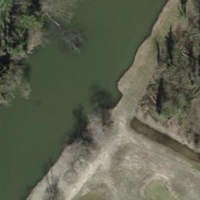
EUNIS habitat code: 14
Species observed at this site:
Tachybaptus ruficollis
Certhia brachydactyla
Corvus corone
Podiceps cristatus
Fulica atra
Anas crecca
Buteo buteo
Gallinago gallinago
Sylvia atricapilla
Phylloscopus collybita
Larus michahellis
Cygnus olor
Gallinula chloropus
Erithacus rubecula
Dryocopus martius
Pica pica
Phoenicurus ochruros
Sitta europaea
Garrulus glandarius
Falco tinnunculus
Acrocephalus scirpaceus
Tringa ochropus
Cyanistes caeruleus
Anas platyrhynchos
Sturnus vulgaris
Aythya fuligula
Fringilla coelebs
Mareca penelope
Carduelis carduelis
Turdus merula
Columba palumbus
Phalacrocorax carbo
Spatula clypeata
Mareca strepera
Milvus migrans
Milvus milvus
Turdus pilaris
Anser anser
Calidris pugnax
Ciconia ciconia
Motacilla alba
Delichon urbicum